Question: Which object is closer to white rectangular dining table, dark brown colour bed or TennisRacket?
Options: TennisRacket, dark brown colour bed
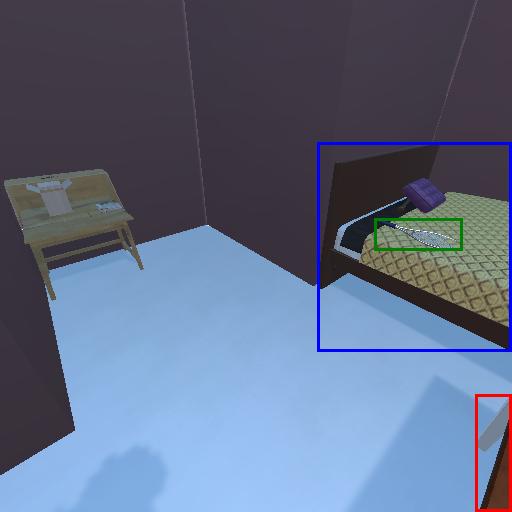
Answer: TennisRacket